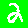
Digit: 2